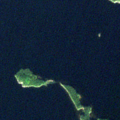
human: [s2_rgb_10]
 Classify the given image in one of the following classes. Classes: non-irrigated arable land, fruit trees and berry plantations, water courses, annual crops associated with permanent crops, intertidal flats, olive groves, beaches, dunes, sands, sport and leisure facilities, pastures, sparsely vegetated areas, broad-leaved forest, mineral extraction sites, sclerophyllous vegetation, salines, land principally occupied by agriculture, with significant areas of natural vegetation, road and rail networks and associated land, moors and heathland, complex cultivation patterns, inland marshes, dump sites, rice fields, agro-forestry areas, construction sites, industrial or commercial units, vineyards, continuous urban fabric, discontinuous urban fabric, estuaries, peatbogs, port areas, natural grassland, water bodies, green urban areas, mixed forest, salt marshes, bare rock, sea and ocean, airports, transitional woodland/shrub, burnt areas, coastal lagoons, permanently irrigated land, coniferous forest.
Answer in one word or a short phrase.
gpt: coniferous forest, water bodies